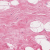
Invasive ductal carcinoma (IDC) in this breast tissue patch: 0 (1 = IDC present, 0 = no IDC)